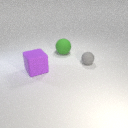
small gray rubber sphere to the right of large purple rubber cube